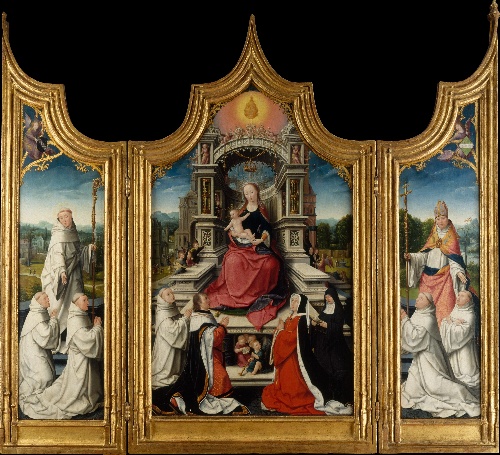
Title: The Le Cellier Altarpiece
Artist: Jean Bellegambe
Artist bio: French, Douai ca. 1470–1535/36 Douai
Date: 1509
Object type: Painting, triptych
Classification: Paintings
Medium: Oil on wood
Dimensions: Shaped top: central panel 40 x 24 in. (101.6 x 61 cm); left wing 37 3/4 x 10 in. (95.9 x 25.4 cm); right wing 37 1/2 x 9 1/2 in. (95.3 x 24.1 cm)
Department: European Paintings
Credit line: The Friedsam Collection, Bequest of Michael Friedsam, 1931
Accession year: 1932
Repository: Metropolitan Museum of Art, New York, NY
Tags: Men|Women|Madonna and Child|Saints|Angels|Bishops|Monks